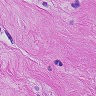
Metastatic tissue present: yes